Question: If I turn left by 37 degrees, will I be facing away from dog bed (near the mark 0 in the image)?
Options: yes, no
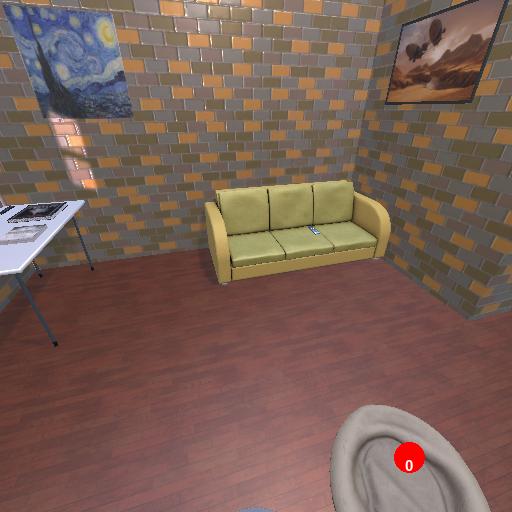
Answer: yes